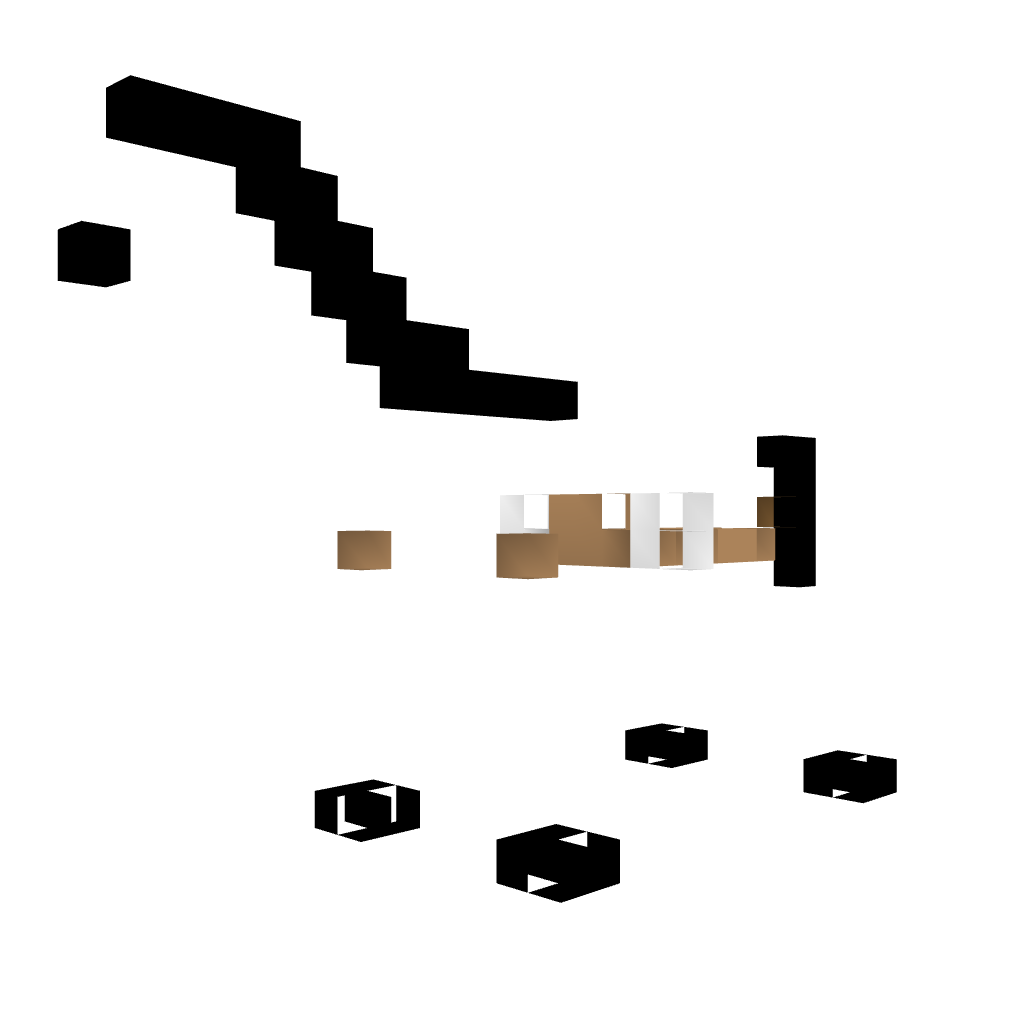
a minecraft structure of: Trojan Horse Stable bad low quality